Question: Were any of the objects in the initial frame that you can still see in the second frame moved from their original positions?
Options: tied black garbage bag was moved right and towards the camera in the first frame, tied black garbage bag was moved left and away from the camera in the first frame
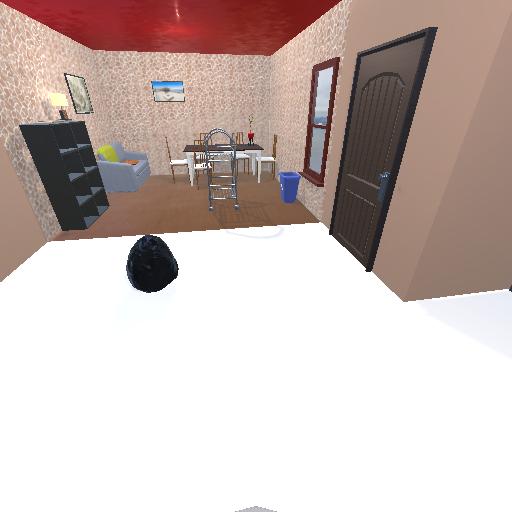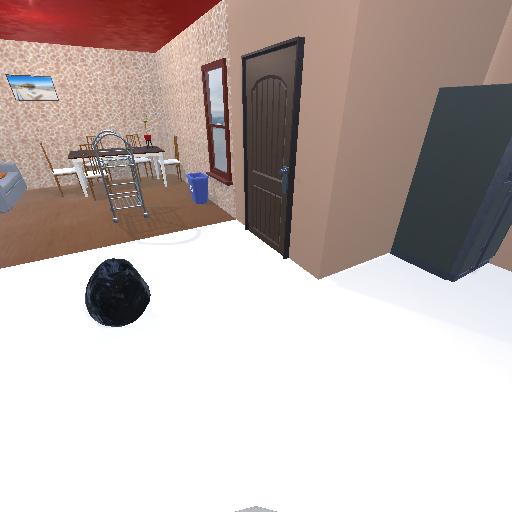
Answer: tied black garbage bag was moved right and towards the camera in the first frame